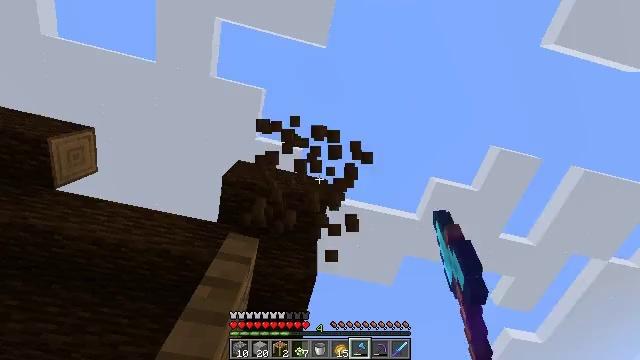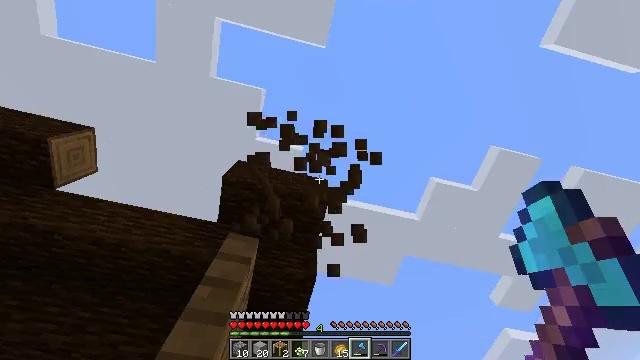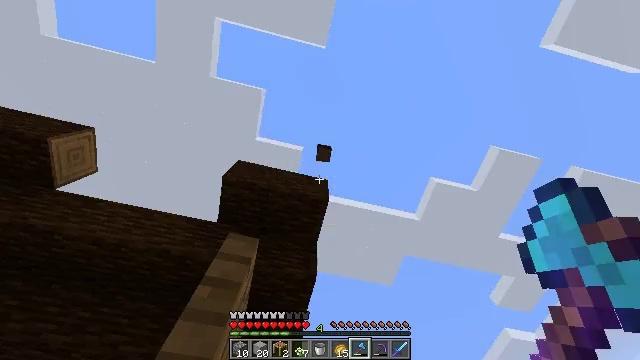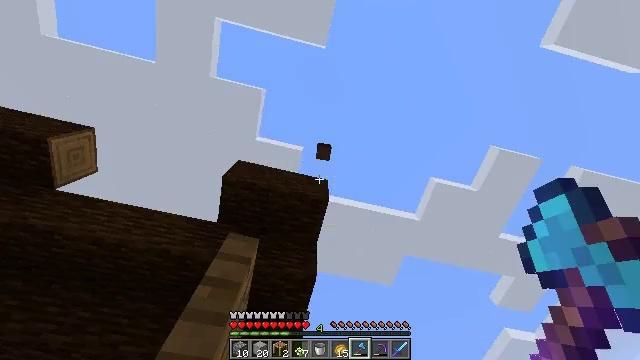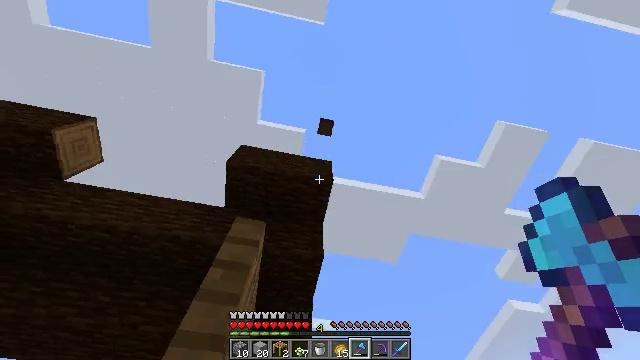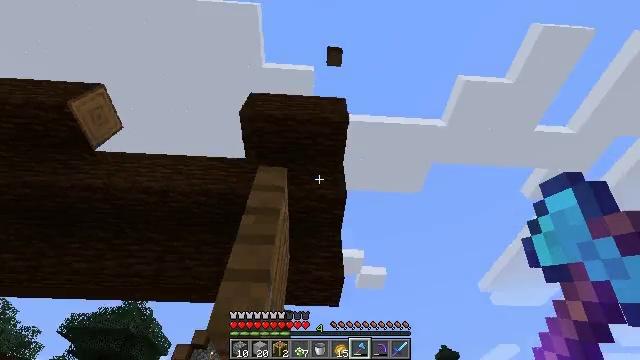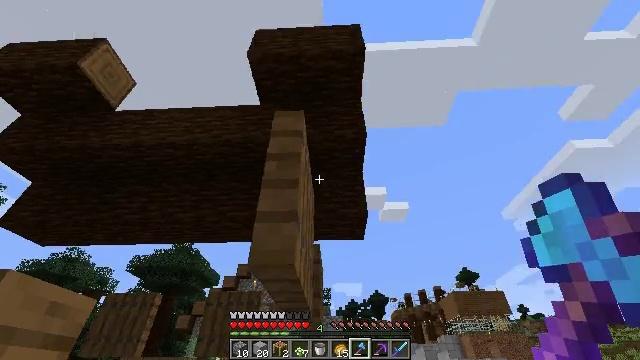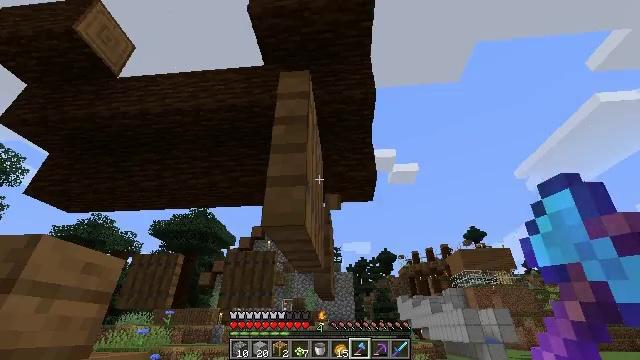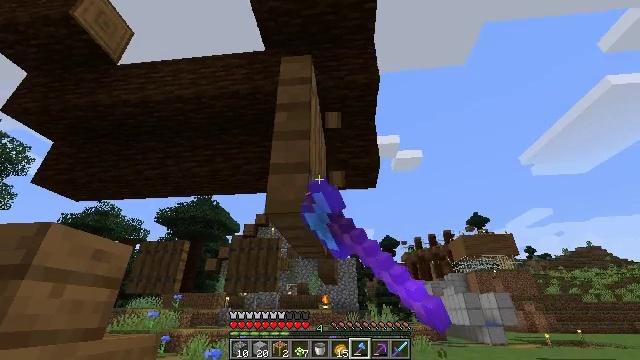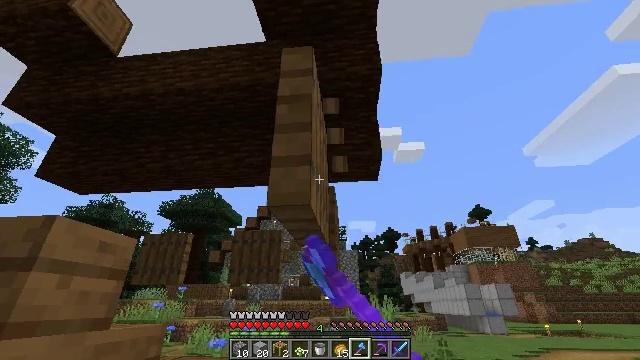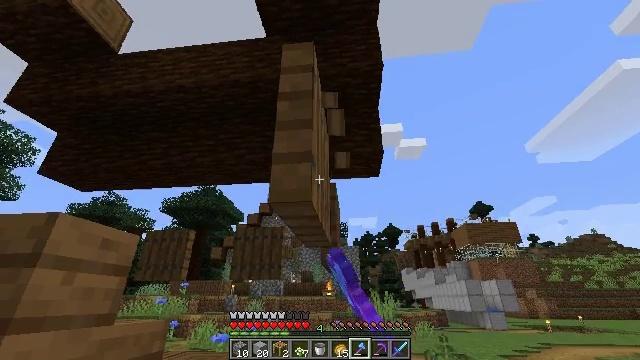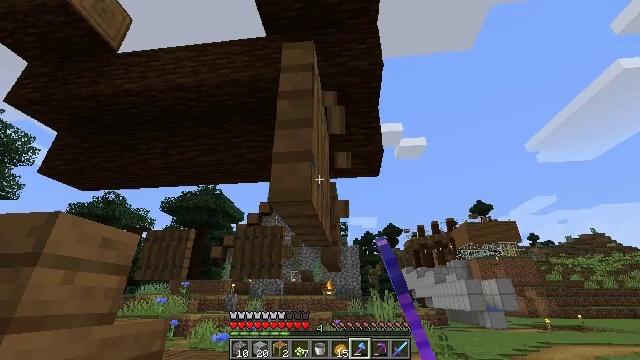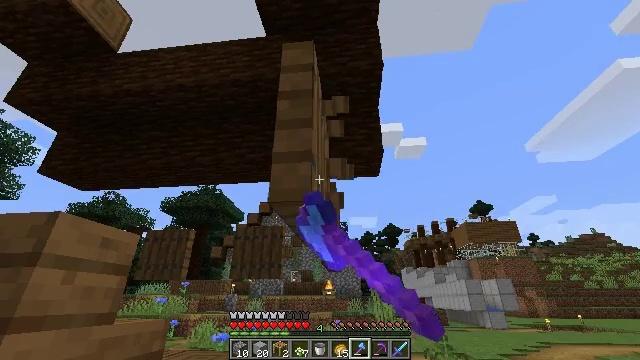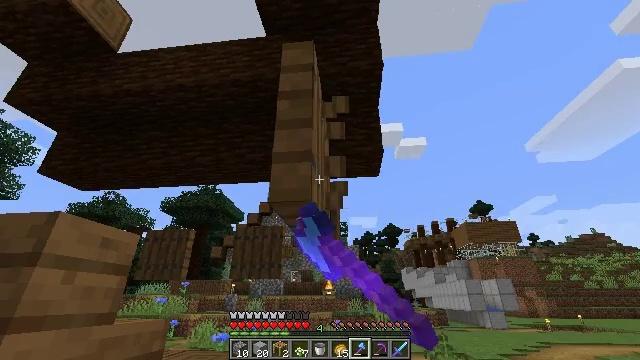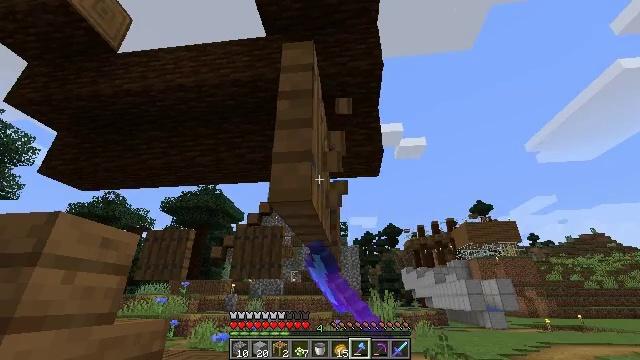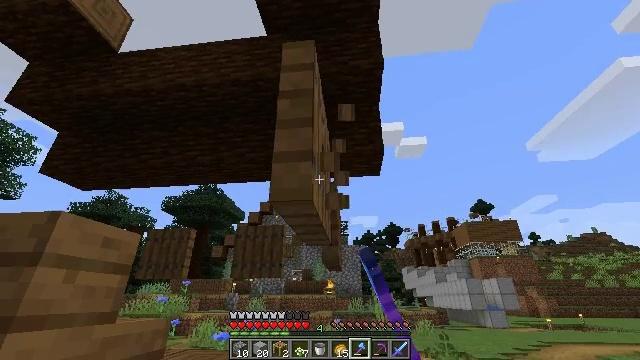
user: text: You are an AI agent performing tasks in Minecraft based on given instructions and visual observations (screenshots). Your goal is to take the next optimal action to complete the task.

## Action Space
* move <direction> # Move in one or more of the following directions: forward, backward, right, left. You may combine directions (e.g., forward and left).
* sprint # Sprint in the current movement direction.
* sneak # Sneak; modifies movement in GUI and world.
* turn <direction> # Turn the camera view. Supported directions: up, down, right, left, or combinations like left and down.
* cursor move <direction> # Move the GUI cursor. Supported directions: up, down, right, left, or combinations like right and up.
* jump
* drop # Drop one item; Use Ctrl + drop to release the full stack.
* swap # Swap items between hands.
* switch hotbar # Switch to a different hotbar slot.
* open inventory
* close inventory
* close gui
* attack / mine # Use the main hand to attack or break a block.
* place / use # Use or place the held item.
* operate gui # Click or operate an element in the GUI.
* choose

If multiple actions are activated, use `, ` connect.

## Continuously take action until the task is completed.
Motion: motion action
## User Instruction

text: Collect the spruce trapdoor from its position.
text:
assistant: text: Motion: attack / mine
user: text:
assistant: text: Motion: attack / mine
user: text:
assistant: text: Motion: attack / mine
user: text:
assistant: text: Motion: turn left and down, attack / mine
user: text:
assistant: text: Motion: turn left and down, attack / mine
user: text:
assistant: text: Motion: turn left and down, attack / mine
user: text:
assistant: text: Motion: turn left and down, attack / mine
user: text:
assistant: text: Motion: turn down, attack / mine
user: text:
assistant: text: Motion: turn down, attack / mine
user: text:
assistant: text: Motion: attack / mine
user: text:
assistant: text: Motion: attack / mine
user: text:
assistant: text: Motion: attack / mine
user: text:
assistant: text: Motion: attack / mine
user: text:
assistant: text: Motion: attack / mine
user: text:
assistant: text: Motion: attack / mine
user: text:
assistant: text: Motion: attack / mine
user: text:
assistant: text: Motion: attack / mine
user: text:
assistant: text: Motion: turn left, attack / mine
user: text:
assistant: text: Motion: attack / mine
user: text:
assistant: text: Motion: attack / mine
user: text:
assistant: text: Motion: attack / mine
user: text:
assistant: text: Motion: attack / mine
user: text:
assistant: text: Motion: attack / mine
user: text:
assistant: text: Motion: attack / mine
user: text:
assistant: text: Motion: attack / mine
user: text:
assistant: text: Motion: attack / mine
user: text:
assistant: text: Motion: turn left and down, attack / mine
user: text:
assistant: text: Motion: turn left and down, attack / mine
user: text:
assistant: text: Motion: attack / mine